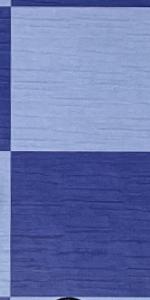
Label: Empty